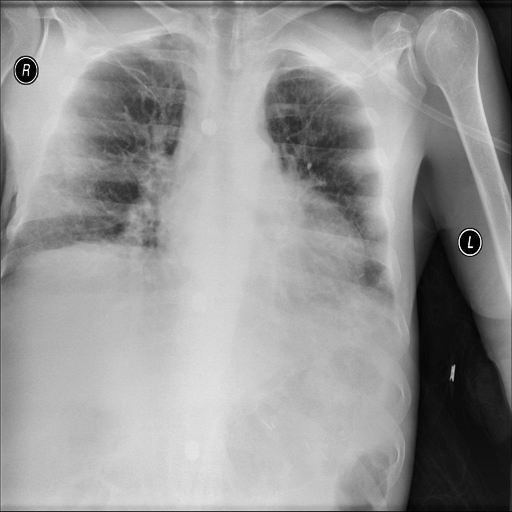
Finding: NORMAL